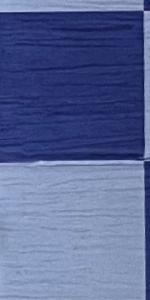
Label: Empty